Question: I am trying to make graph using pandas and matplotlib. My data in x and y axis is as follows
'''
Data in X ( It is a python list)
[99.50133729728567,
99.32177485513289,
99.29662080782298,
99.1922871744391,
99.14070177652418,
99.29499371273404,
99.54826208274174,
99.85501632675789,
99.98246755801047,
100.28450605132474,
100.69047659277543,
100.82812684703163,
100.67670430280266,
100.39417022400526,
100.22792692751301,
99.9158443902431,
99.55075159185297,
99.330916993794,
99.37737347787801,
99.62973414137957,
100.01866583740237,
100.42758798072411,
100.56199275721731,
100.48335938102836,
100.313649654463,
100.16496347602485,
99.82351418830224,
99.46621756385987,
99.33208175544729,
99.2794271217398,
99.42925472046936,
99.52825492237166,
99.7573717856461,
99.96122191358516,
100.1013977818942,
100.26595437442364]
Data in Y ( It is a python list)
[100.00020398087408,
100.00043468828244,
100.00050028851648,
100.00030297162272,
99.9997920462273,
99.99883929230562,
99.99906856654064,
99.99950793983656,
99.9986149630411,
99.9982943411356,
99.99939115721274,
100.00021418167366,
100.0008698442229,
100.00061513516697,
100.00129114064856,
100.00151549197089,
100.00027715439002,
100.00023658939669,
99.99899872492574,
99.99747708221712,
99.99758605940052,
99.9990886473757,
100.00046810814177,
100.00045794761733,
100.00090169642483,
100.00184415283576,
100.0021535400512,
100.00079677558163,
100.0005244158289,
99.99967151341512,
100.00009168515908,
99.99958972419704,
99.99920652259239,
99.99939034471534,
99.99908335764445,
100.00043148740218]
'''
I am using following code to make the graph
'''
plt.plot(ss['x'].iloc[0:n], ss['y'].iloc[0:n], linestyle="-", marker='>', label=sector)
plt.legend()
plt.show()
'''
The graph shows like this:

I want to achieve the following:
The x axis seems fine, with scale around 100. But y axis changes the scale on its own as can be seen in the image. While actual y data is of the order of magnitude around 100, the graph has order of magnitude .0011. I am not sure why this change on its own and how to correct it and get around 100.
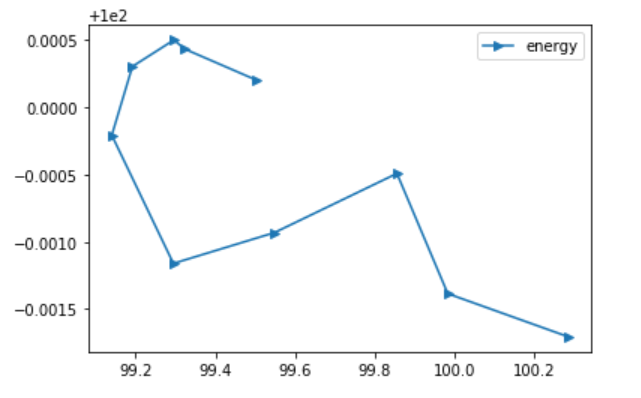
Answer: To find out the range of your Y values you can do this:
'''
print(min(Y), max(Y))
'''
This gives:
'''
99.99747708221712 100.0021535400512
'''
The distance from 'min(Y)' to 'max(Y)' is only 0.0046. That is why matplotlib has plotted the Y axis as a range (-0.002 to +0.002) + an offset of '1e2', which is shown at the top left. '1e2' means "1 x 10 to the power of 2", i.e. 100. Therefore the y-axis range is correct: 99.998 to 100.002.
My guess is, that it shows the labels as -0.002, -0.001, 0.000, ... etc. +1e2 because they are easier to read than 99.998, 99.999, 100.000, ... etc.
I looked in the <URL> and there is a command for setting the tick label behaviour. Use this setting to turn off the behaviour above:
'''
plt.ticklabel_format(axis='y', useOffset=False)
'''
Then the labels are 'normal':
<URL>